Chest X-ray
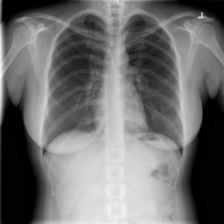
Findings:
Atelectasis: negative
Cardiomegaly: negative
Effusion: negative
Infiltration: negative
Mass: negative
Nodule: negative
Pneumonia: negative
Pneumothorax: negative
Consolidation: negative
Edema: negative
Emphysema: negative
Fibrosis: negative
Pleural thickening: negative
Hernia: negative